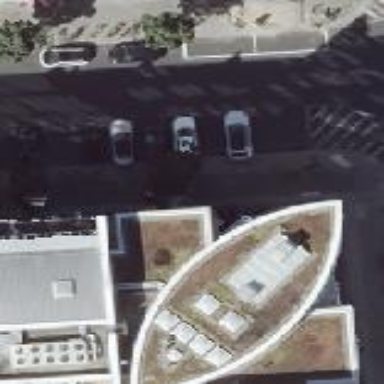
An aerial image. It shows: Part of building.